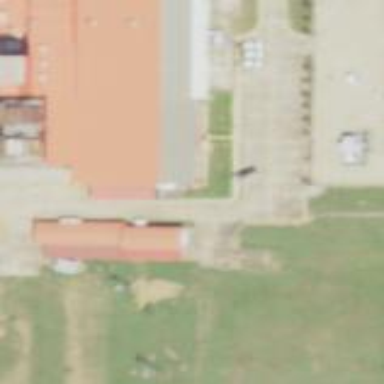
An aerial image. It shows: Industrial building.